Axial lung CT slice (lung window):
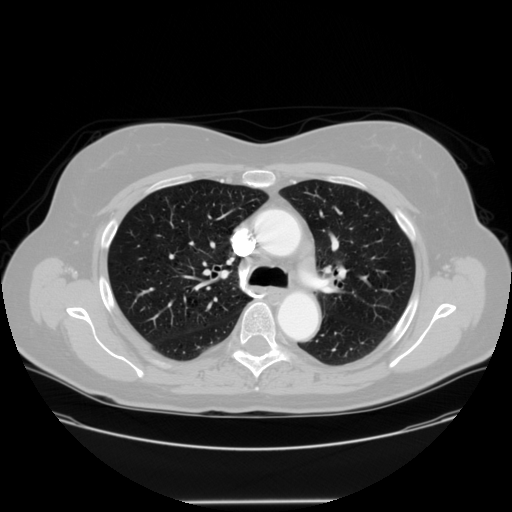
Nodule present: no